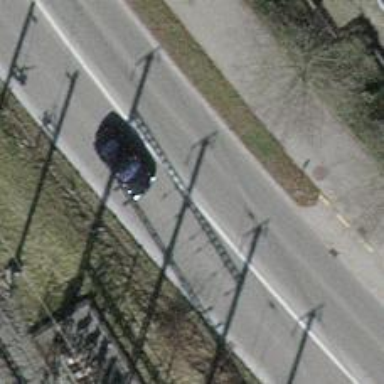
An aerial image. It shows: Secondary road with asphalt surface. There are separate sidewalks on both sides.